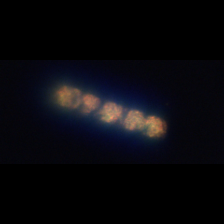
Taxon: Lauderia_Hemiaulus
Group: Diatoms